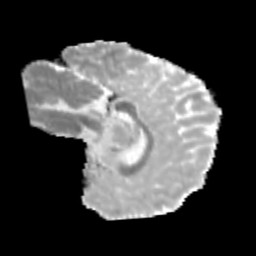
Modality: MD
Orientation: sagittal
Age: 10
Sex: male
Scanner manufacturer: siemens
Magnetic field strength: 3 T
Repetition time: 3.8 s
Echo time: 0.07 s